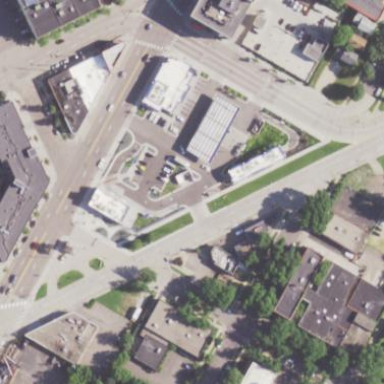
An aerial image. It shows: Retail area.